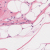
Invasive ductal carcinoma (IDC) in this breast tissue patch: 0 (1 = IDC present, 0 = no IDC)